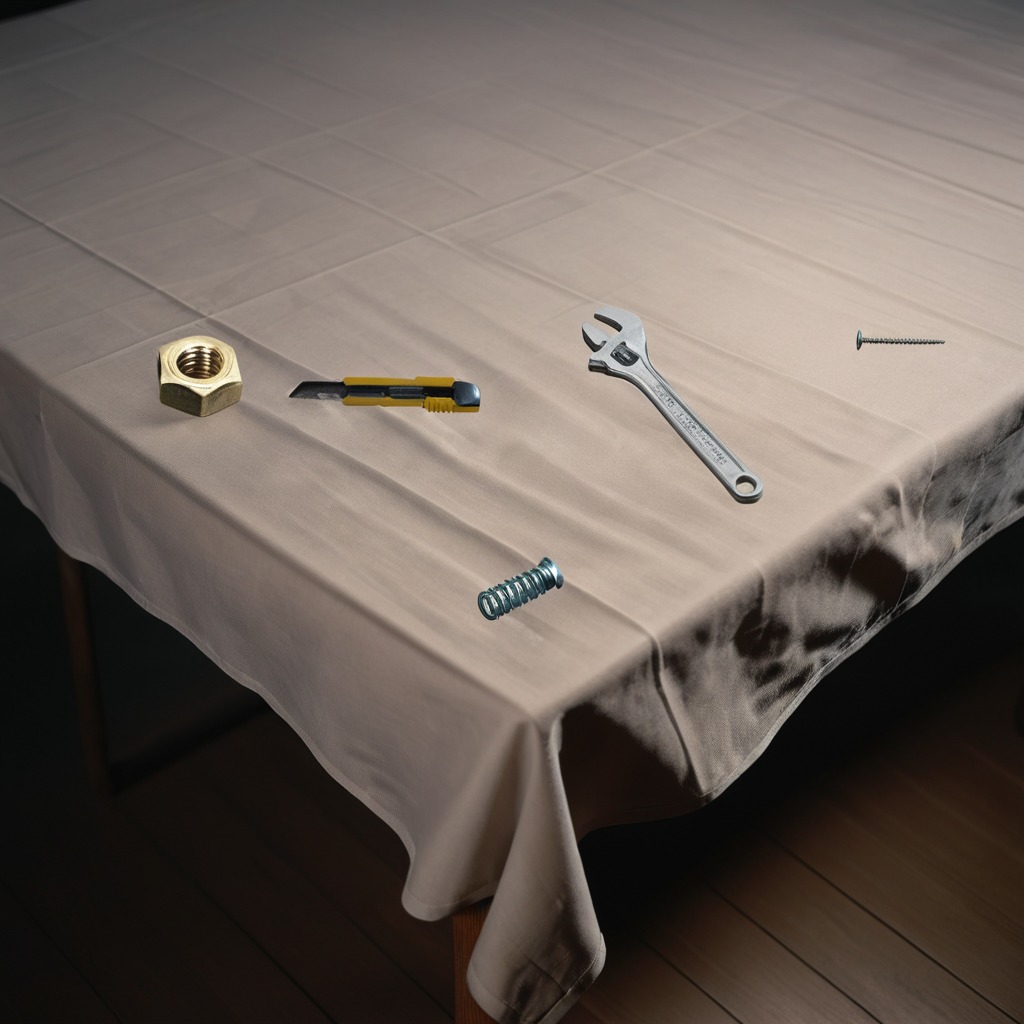
A utility knife, a metal machine screw, a coiled metal spring, a metal nut, and a wrench are lying on the wooden table.